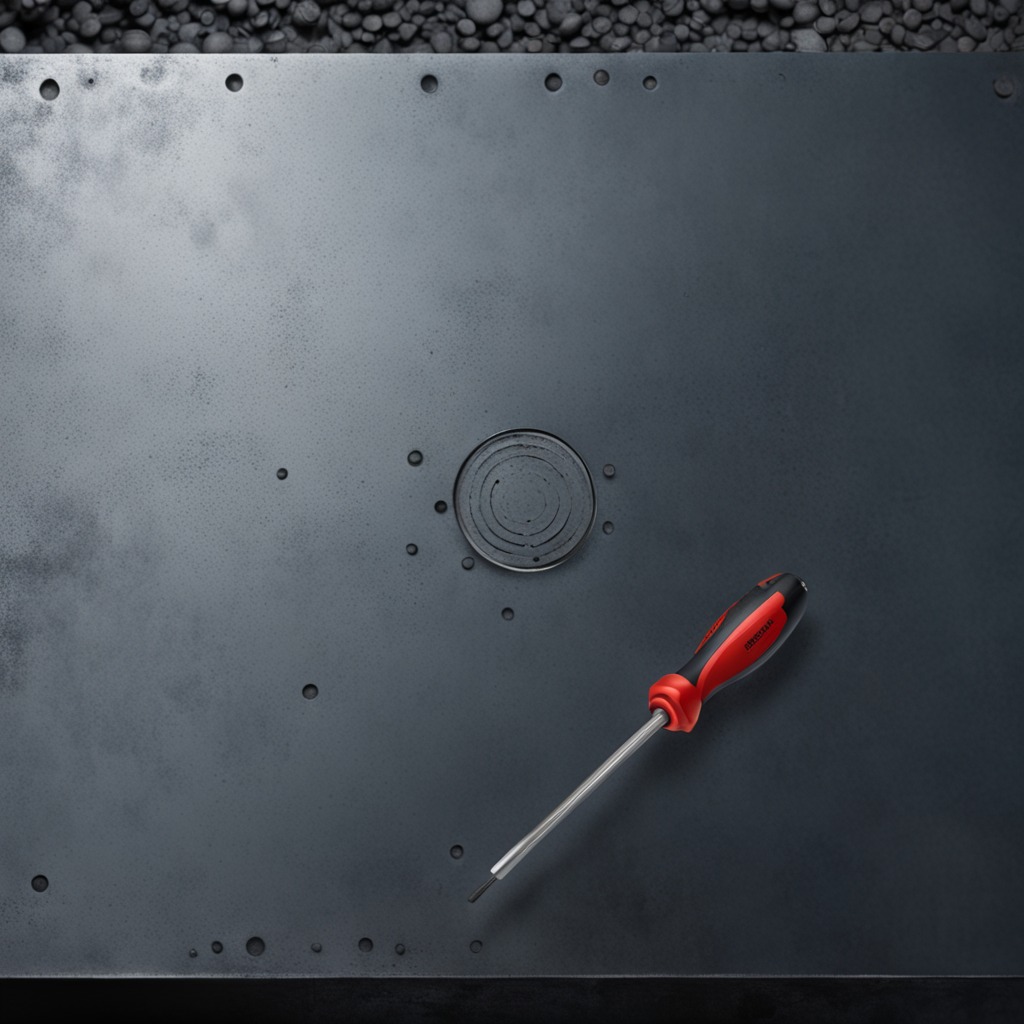
A screwdriver is lying on the cold steel table in a mining workshop.